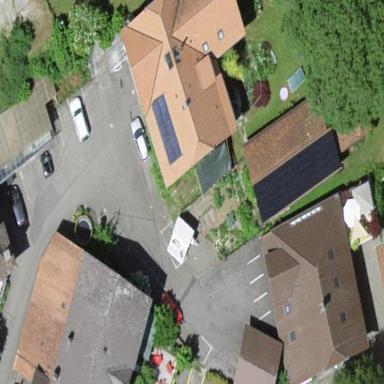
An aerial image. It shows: Residential building used for residential purposes.